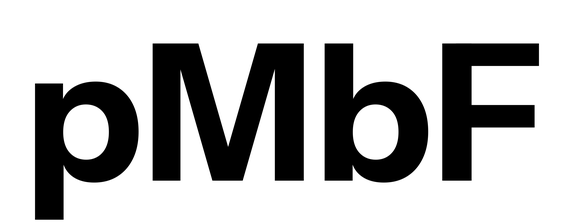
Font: InstrumentSans_Bold